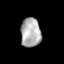
Tissue: lung
Cell type: T cells
Senescence score: 0.237
Nuclear area (px): 575
Mean DAPI intensity: 174.883